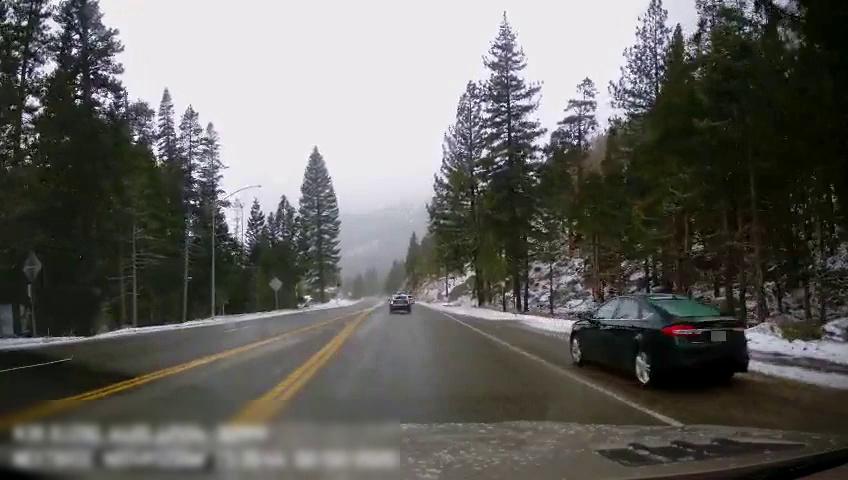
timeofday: Day
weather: Snowy
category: Drivable Space
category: Vehicles | Car
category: Vehicles | SUV
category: Lanes | Current Lane
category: Lanes | Opposite Lane
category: Lanes | Opposite Lane
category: Lanes | Current Lane